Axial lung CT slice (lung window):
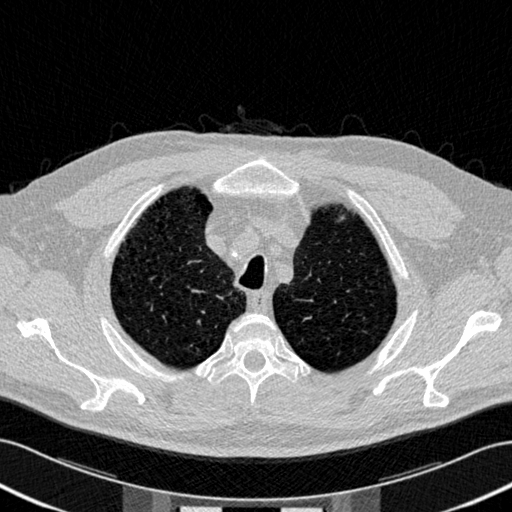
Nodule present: no